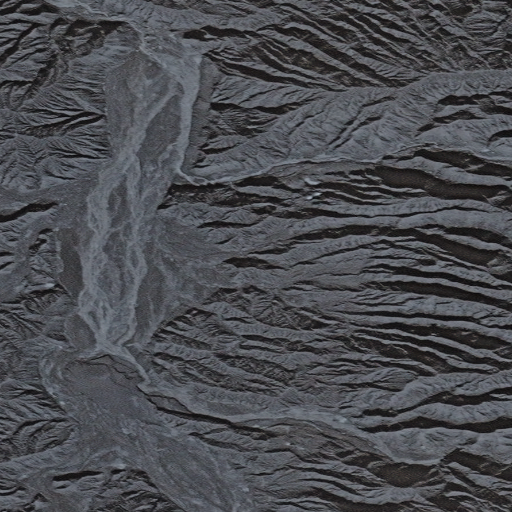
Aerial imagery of crater(s) in Alaska named Okmok Caldera containing only unknown